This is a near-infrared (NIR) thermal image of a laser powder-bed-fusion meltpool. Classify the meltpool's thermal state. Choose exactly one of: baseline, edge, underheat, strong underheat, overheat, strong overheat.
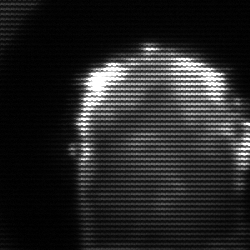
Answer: baseline